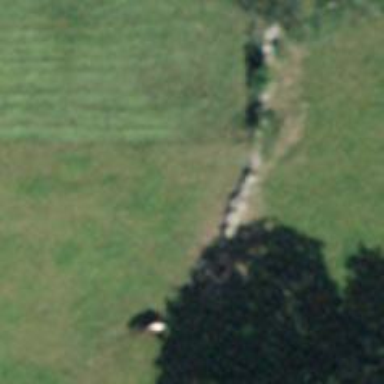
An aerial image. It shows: Dry stone wall barrier.